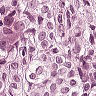
Metastatic tissue present: yes